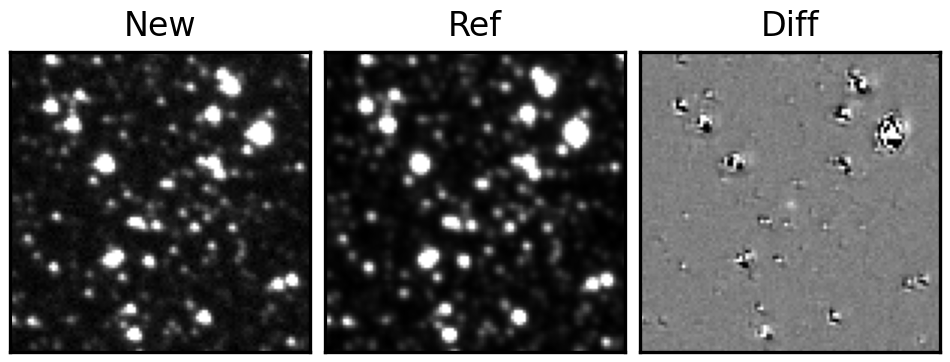
Label: real